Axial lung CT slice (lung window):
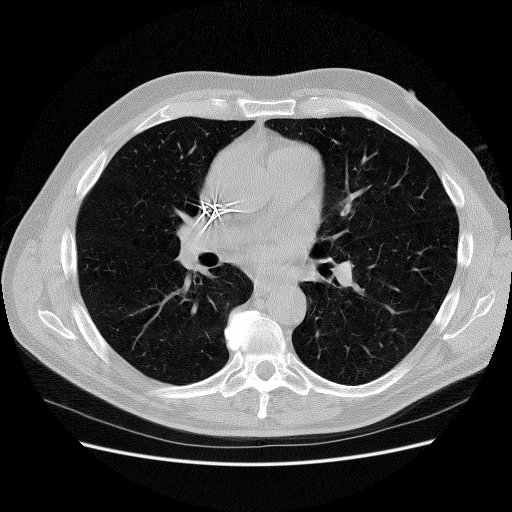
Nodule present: no